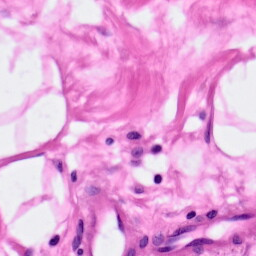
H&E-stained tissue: Pancreatic